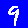
Digit: 9